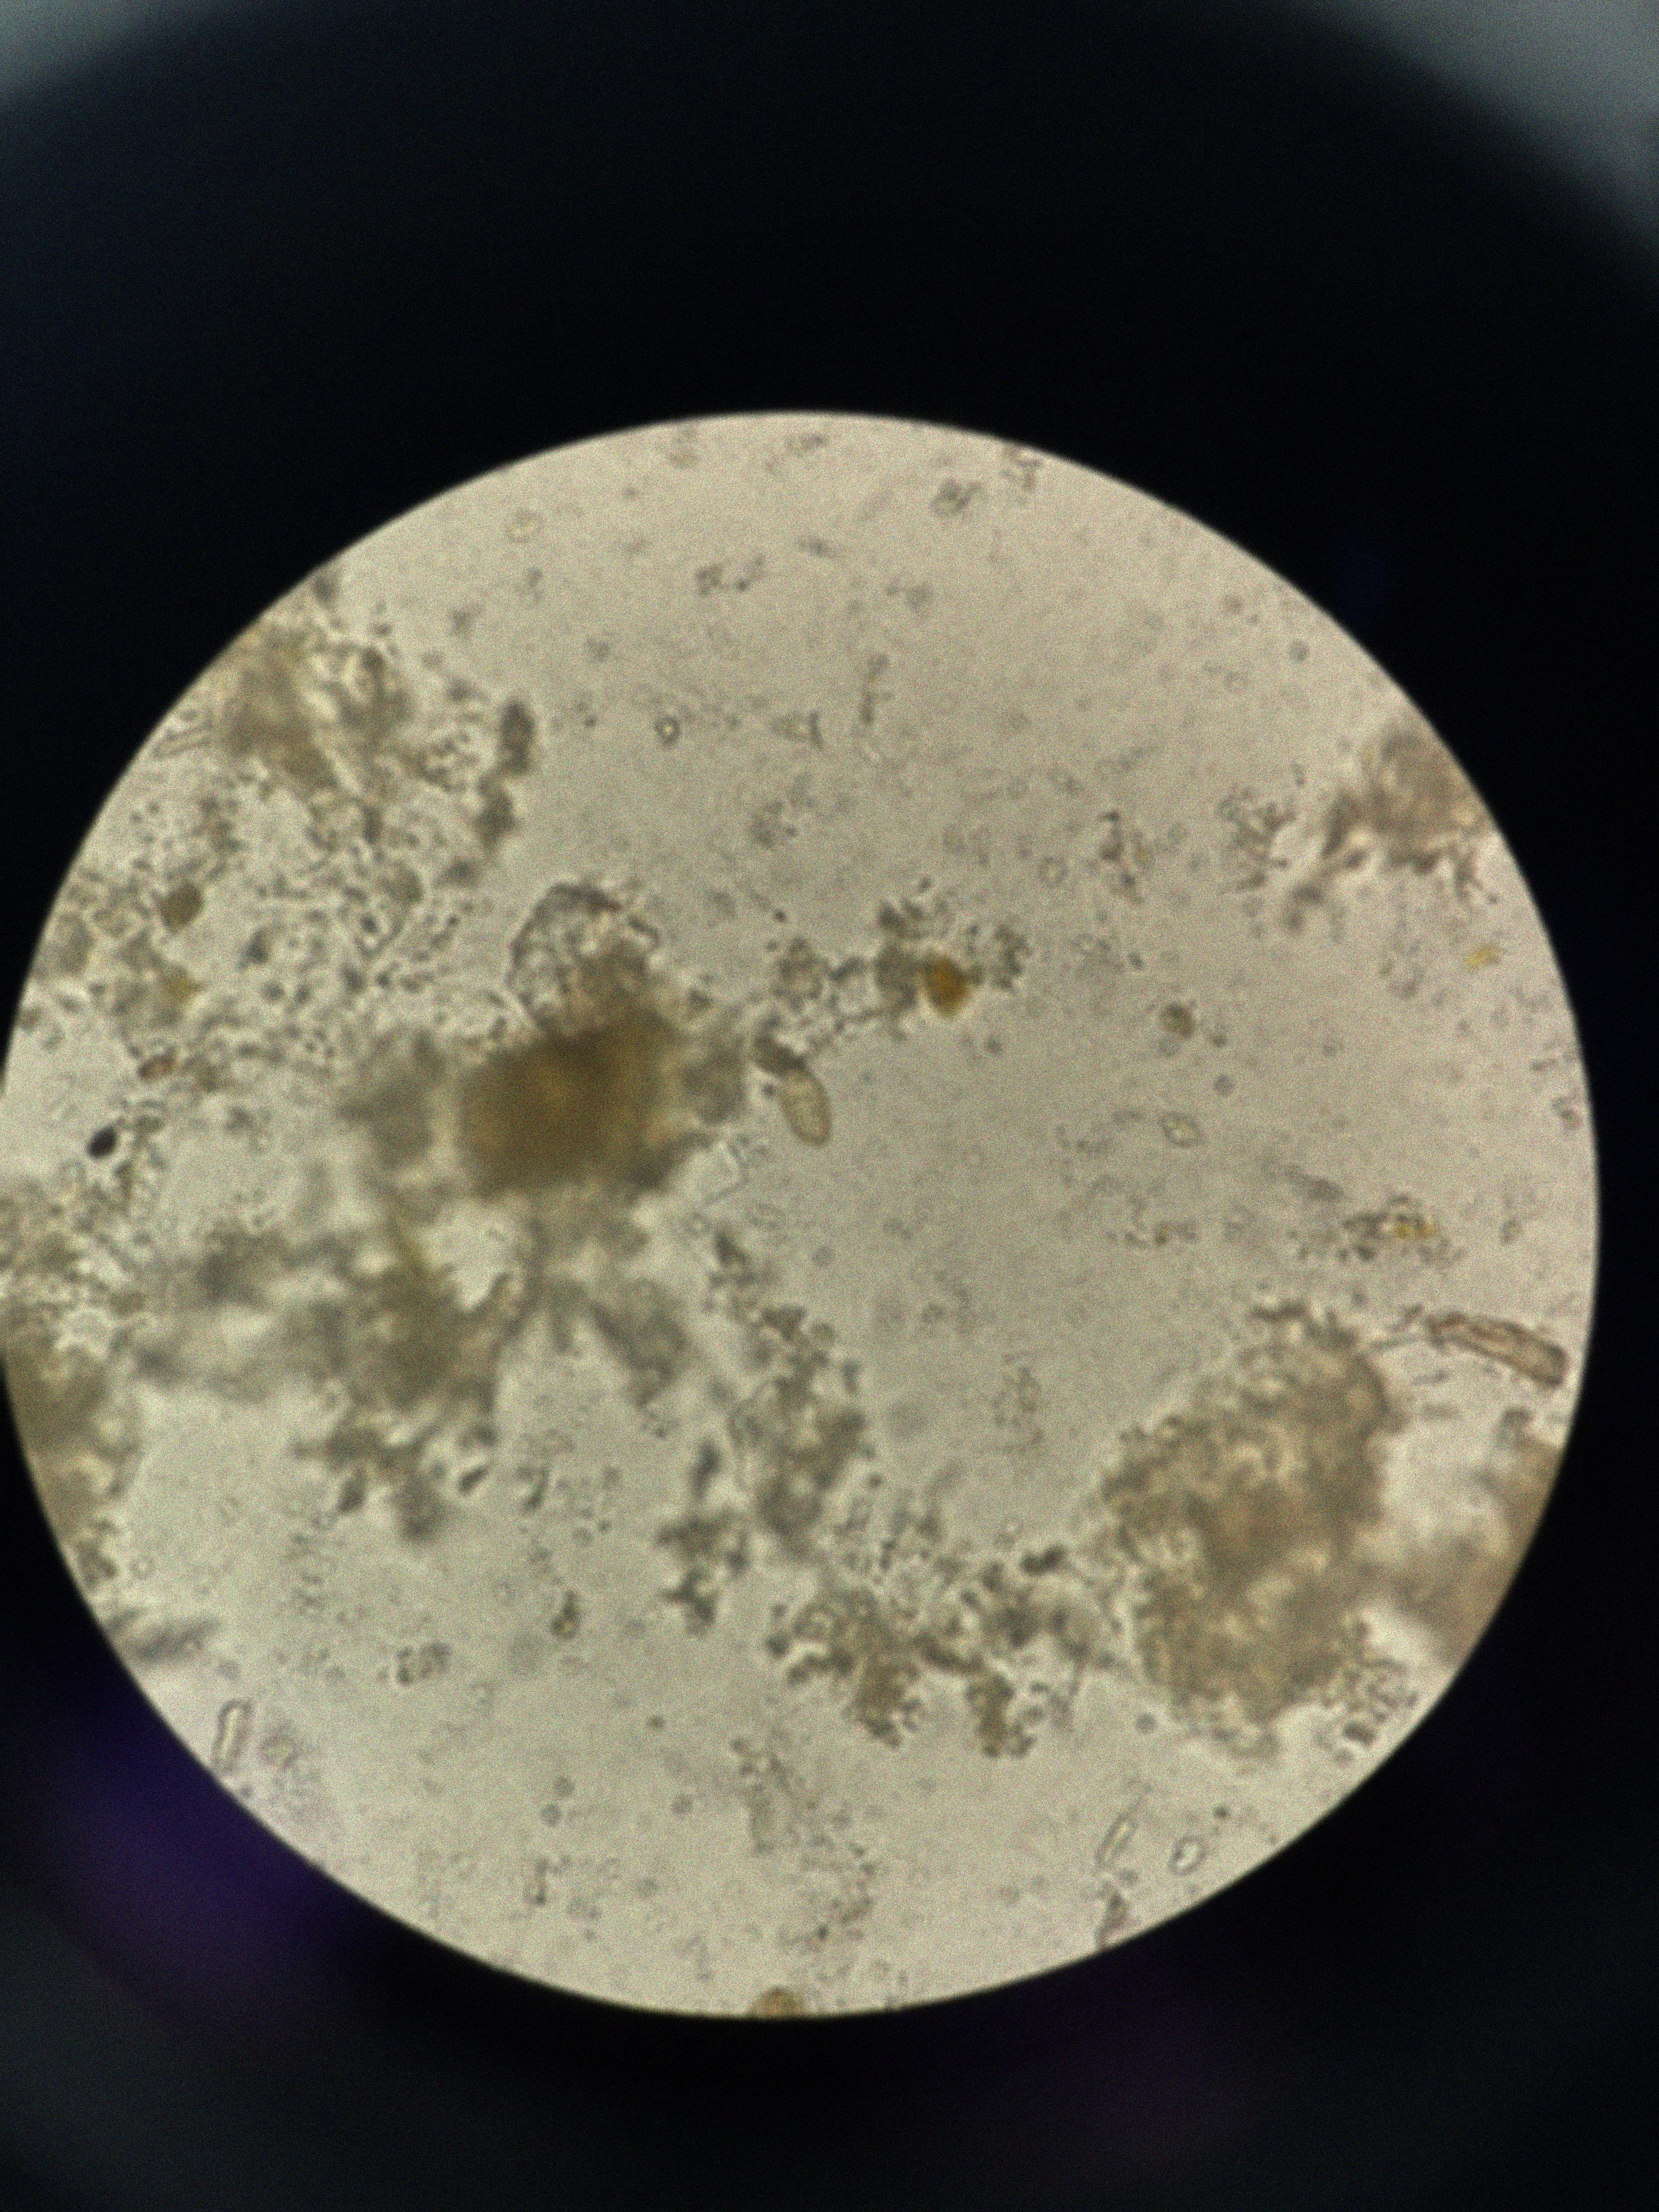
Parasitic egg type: Opisthorchis viverrine